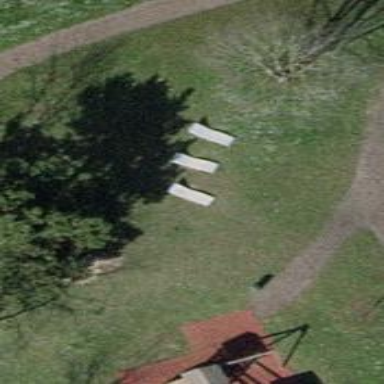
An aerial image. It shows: Picnic site for tourists.